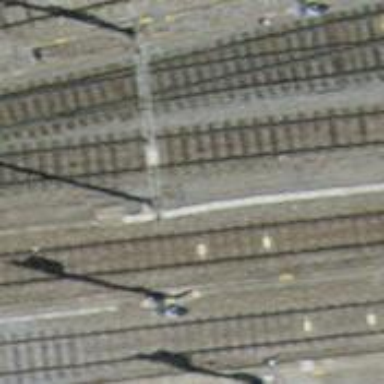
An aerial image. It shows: Railway signal.